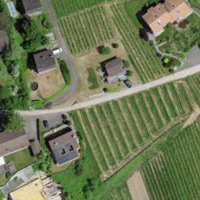
EUNIS habitat code: 40
Species observed at this site:
Tanacetum vulgare